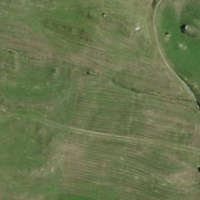
EUNIS habitat code: 26
Species observed at this site:
Lysandra coridon
Campanula glomerata